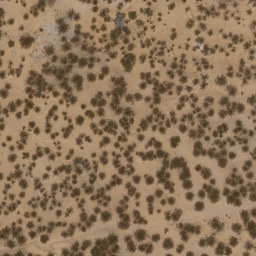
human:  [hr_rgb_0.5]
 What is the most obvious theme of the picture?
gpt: chaparral